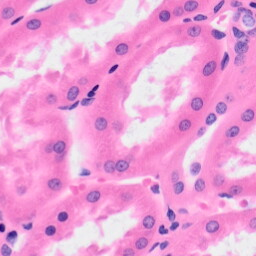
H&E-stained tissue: Kidney